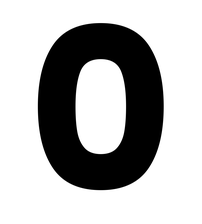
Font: Poppins-Bold